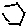
Label: hexagon